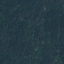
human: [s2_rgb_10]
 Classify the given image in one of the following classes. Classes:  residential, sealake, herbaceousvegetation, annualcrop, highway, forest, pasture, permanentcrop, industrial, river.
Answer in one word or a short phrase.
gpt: Forest